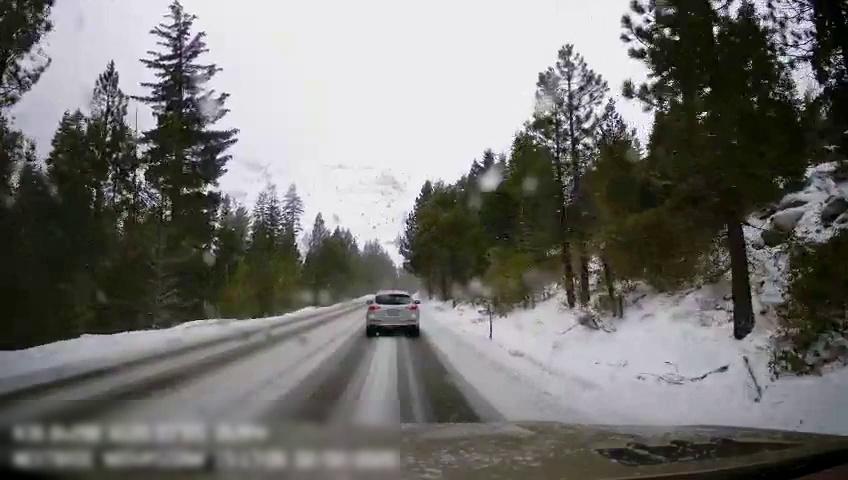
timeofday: Day
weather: Snowy
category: Drivable Space
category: Vehicles | Car